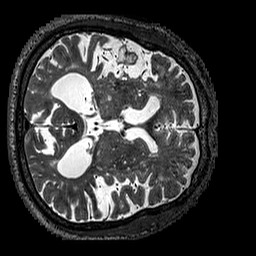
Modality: T2w
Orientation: axial
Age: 69
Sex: male
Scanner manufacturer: siemens
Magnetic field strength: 3 T
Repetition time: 3.2 s
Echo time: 0.567 s